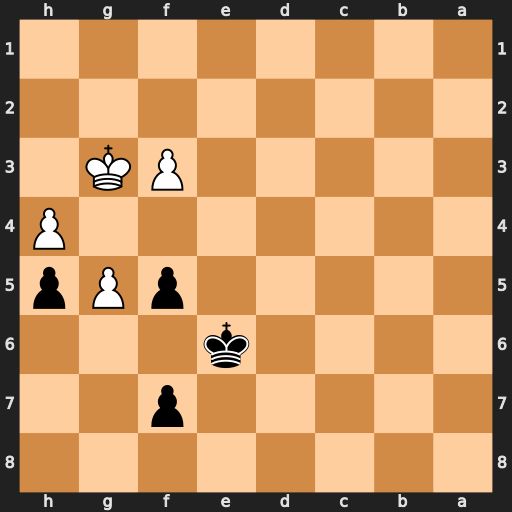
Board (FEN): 8/5p2/4k3/5pPp/7P/5PK1/8/8
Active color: b
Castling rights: -
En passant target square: -
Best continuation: Ke5 Kf2 Kf4 Ke2 Kg3